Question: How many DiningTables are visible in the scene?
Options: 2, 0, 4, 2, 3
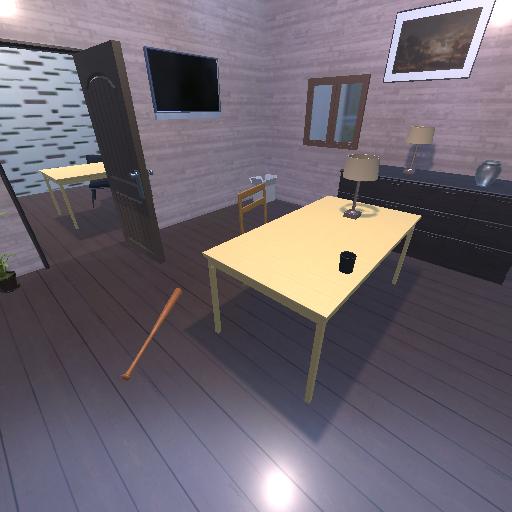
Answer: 2